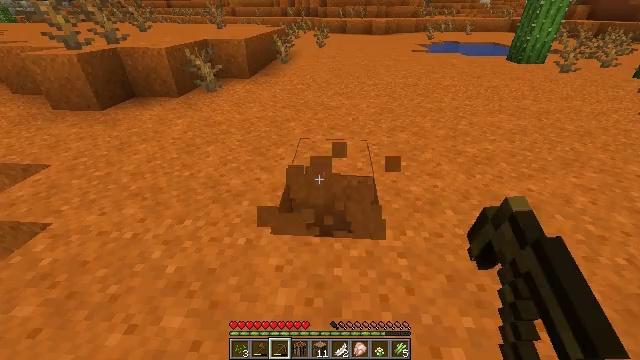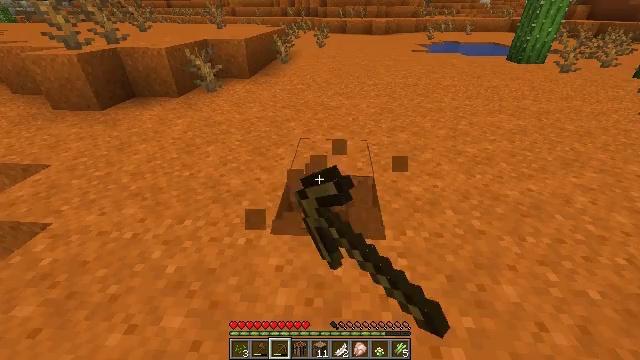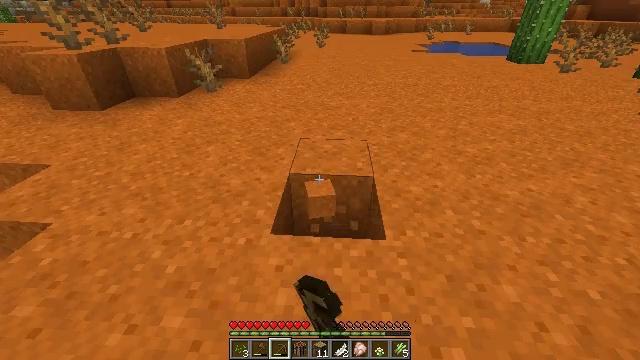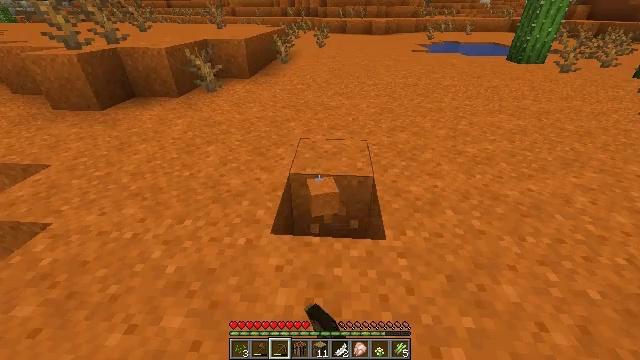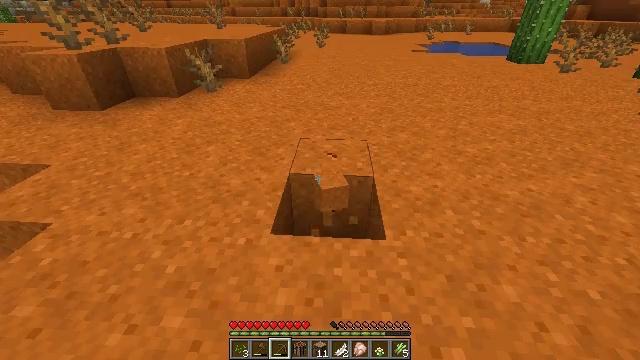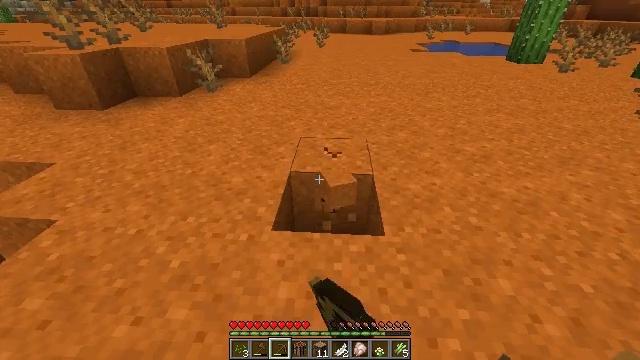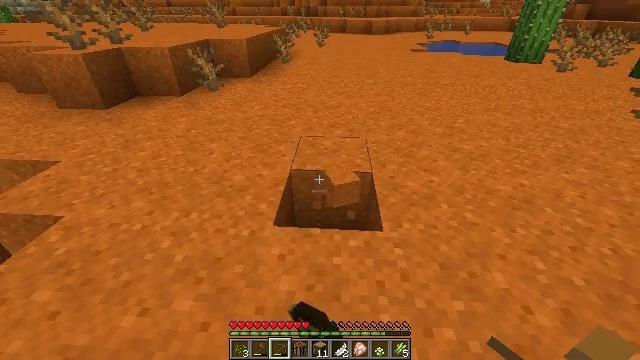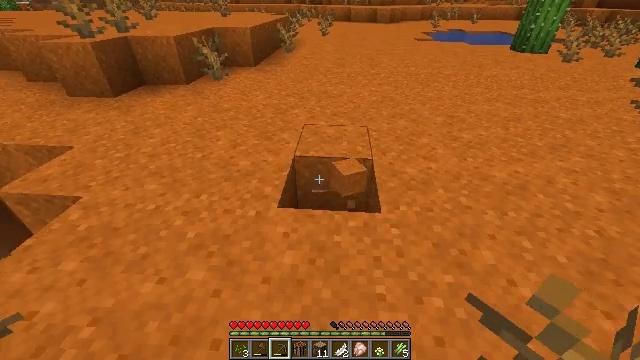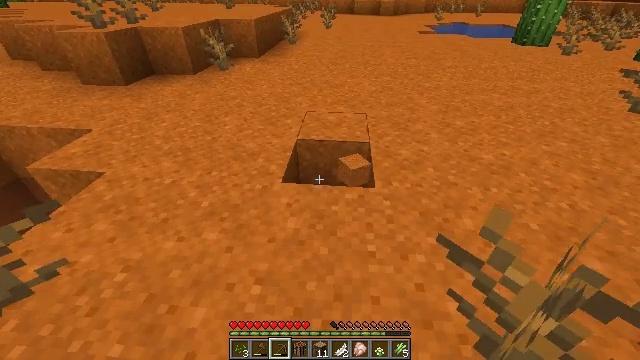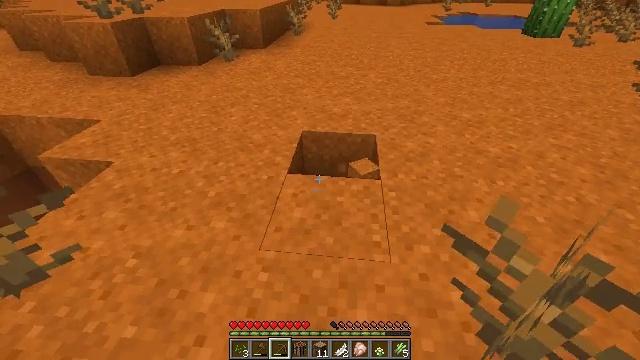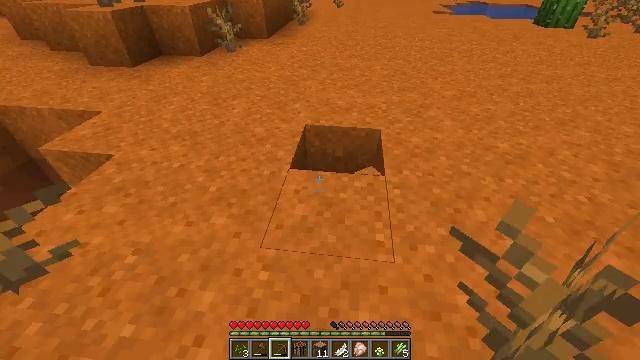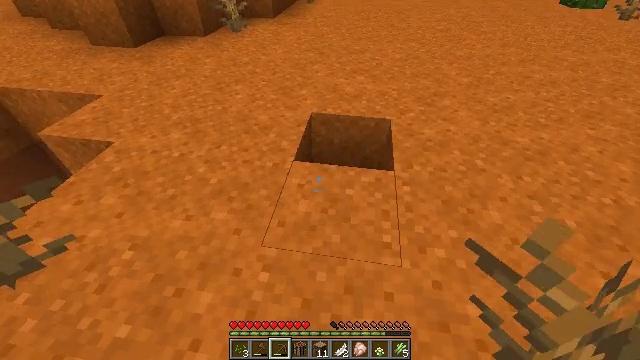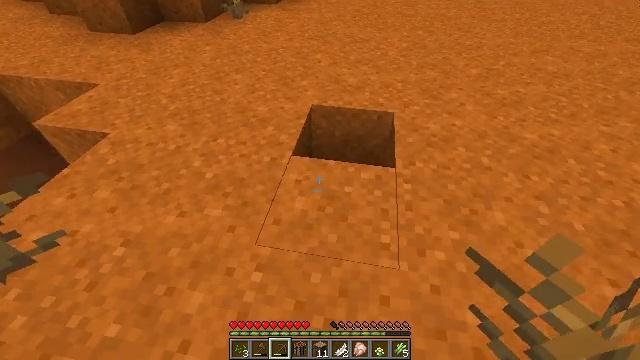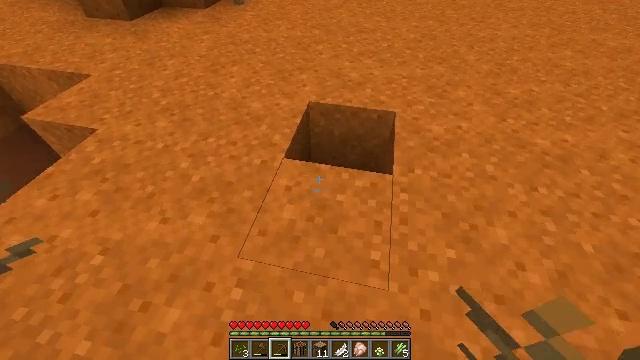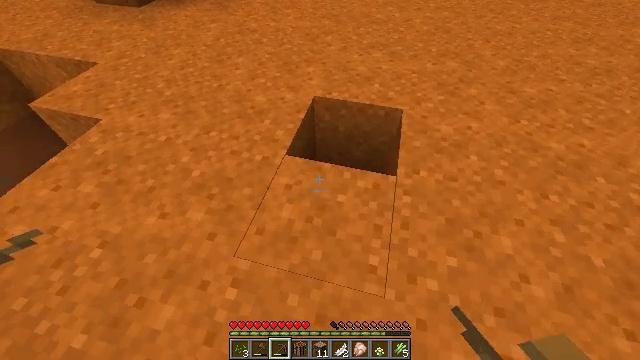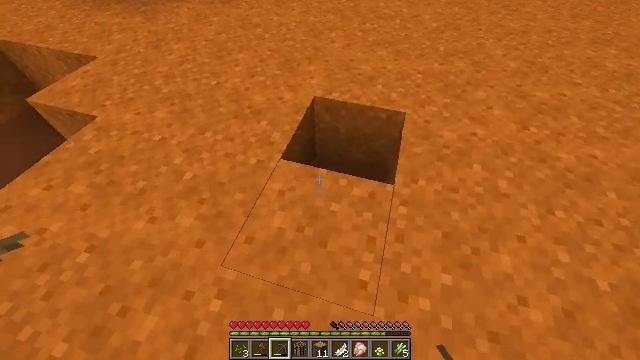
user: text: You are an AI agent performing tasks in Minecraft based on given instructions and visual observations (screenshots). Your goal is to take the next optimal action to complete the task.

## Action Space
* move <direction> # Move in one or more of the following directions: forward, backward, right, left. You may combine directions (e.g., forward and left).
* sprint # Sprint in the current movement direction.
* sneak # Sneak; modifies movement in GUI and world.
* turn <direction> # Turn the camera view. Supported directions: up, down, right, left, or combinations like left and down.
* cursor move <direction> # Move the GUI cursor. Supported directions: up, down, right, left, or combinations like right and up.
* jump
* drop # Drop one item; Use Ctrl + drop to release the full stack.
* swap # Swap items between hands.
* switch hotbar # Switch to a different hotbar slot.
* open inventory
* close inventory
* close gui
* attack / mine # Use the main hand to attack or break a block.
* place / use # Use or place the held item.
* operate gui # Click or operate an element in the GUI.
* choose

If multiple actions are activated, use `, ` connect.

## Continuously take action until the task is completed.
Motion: motion action
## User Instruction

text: Collect orange terracotta for building.
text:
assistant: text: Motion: attack / mine
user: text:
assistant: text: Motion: attack / mine
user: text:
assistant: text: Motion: attack / mine
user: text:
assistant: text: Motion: attack / mine
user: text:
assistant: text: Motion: move back, attack / mine
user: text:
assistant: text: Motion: move back
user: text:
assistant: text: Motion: move back, turn down
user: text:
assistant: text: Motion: move back, turn down
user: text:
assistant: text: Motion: move forward, turn left and down
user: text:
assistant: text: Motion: move forward, turn down
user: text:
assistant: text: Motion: move forward, turn left and down
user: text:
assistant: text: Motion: move forward and move right, turn left and down
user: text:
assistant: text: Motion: move forward and move right, turn left and down
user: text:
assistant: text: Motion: move forward and move right, turn left and down
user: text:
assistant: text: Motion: move forward and move right, turn left and down
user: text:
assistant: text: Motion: move forward and move right, turn left and down
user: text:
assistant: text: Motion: move forward and move right, turn left and down
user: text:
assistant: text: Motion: move forward and move right, turn left and down, attack / mine
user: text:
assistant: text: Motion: turn left and down, attack / mine
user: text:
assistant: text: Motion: attack / mine
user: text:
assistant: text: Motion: attack / mine
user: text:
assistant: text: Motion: attack / mine
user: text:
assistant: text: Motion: attack / mine
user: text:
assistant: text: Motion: attack / mine
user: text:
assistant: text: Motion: attack / mine
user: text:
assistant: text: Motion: attack / mine
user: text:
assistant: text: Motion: attack / mine
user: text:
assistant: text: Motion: attack / mine
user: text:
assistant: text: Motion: attack / mine
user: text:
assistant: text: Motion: attack / mine